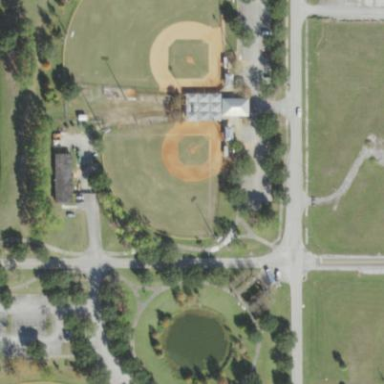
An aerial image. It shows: Baseball pitch for leisure and sports activities.